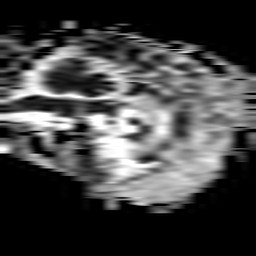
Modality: ADC
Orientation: sagittal
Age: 73
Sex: female
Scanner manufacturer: philips
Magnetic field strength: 3 T
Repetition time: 3.087 s
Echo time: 0.076 s